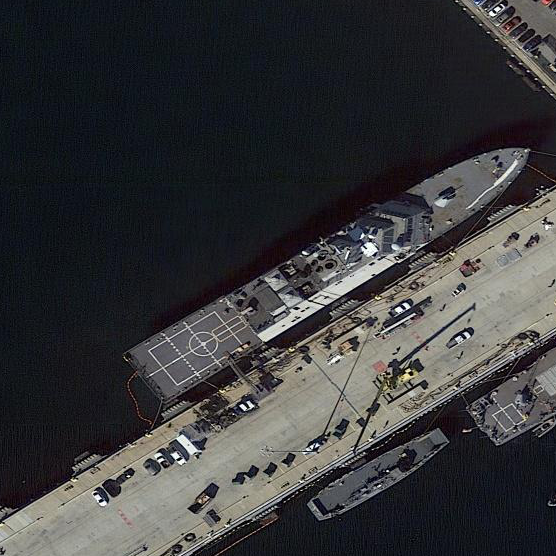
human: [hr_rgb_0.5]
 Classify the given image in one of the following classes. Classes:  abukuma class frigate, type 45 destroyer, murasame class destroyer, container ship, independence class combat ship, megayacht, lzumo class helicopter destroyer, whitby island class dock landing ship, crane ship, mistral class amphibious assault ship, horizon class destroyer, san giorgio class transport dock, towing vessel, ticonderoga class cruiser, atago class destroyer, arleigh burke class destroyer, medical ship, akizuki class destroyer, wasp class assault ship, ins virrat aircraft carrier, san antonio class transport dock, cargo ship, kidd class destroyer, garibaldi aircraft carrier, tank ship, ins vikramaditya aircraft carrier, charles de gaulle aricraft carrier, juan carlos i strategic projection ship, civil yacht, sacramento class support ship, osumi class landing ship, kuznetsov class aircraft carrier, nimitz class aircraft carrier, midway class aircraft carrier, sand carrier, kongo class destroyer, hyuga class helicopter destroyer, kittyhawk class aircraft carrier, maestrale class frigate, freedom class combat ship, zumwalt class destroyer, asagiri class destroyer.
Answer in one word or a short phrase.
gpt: Freedom class combat ship